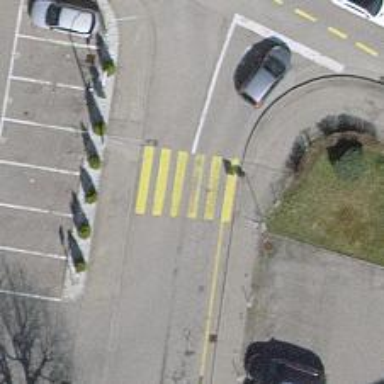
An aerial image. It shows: Zebra crossing on the road.